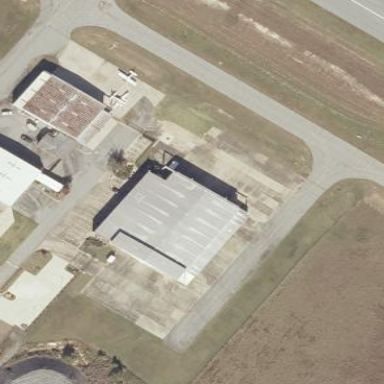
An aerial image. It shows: Hangar building located at airport.